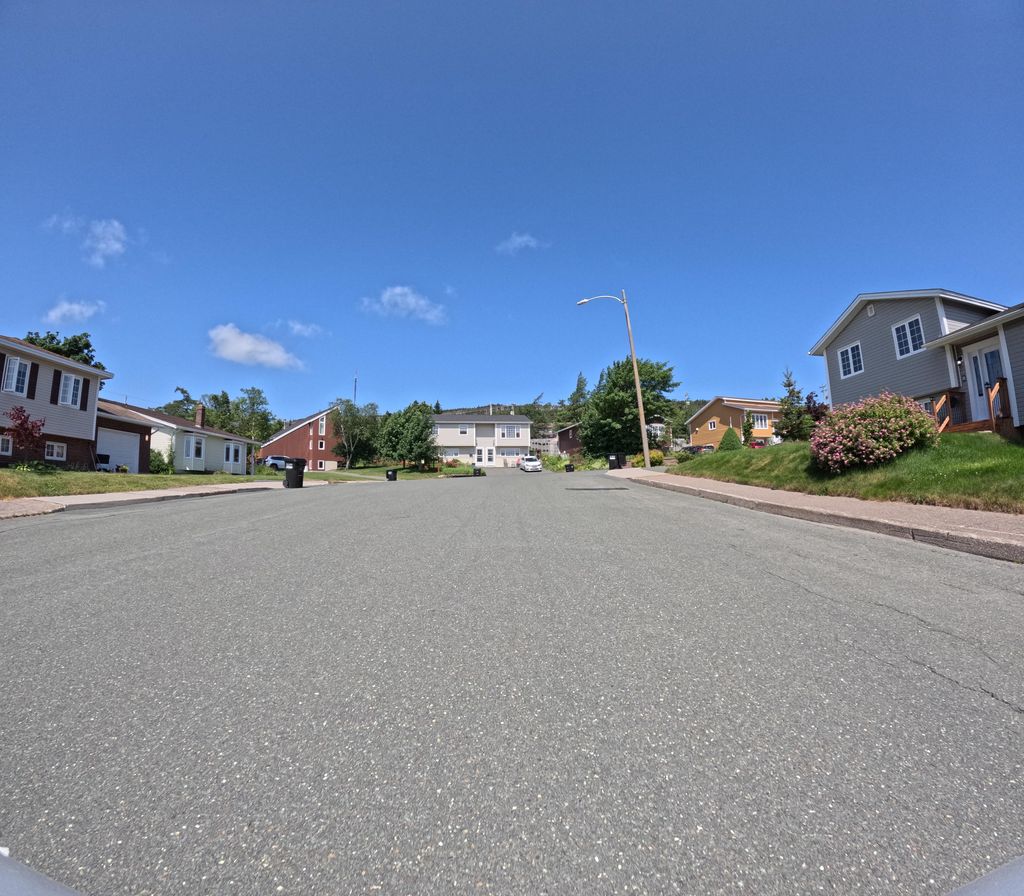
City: st_johns